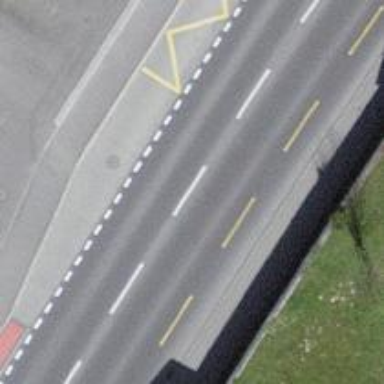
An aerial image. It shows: Secondary road with asphalt surface. There is separate cycle lane on the left and sidewalks on both sides.